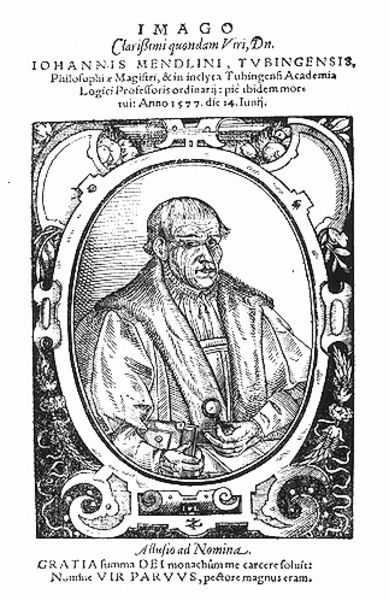
Titel: Bildnis des Johann Mendlin
Künstler: Hans Ulrich Alt
Institution: (Seriendruck)
Schlagwörter: hand, mann, umhang, weiß, blume, grau, mund, nase, ohr, profil, schwarz, stirn, blick, schleife, hemd, augen, falten, gesicht, kragen, pelz, rahmen, ärmel, bildnis, herr, hände, portrait, porträt, haare, mantel, adel, augenbrauen, kinn, handel, oval, ranken, fell, holzschnitt, schrift, papier, grafik, graphik, name, philosoph, buch, medaillon, druck, lithographie, druckgrafik, radierung, stich, titel, portait, illustration, text, überschrift, arzt, buchdruck, pelzkragen, werkzeug, voluten, gelehrter, lupe, symbolik, kupferstich, latein, lateinisch, stick, vignette, pekz, rollwerk, messgerät, tübingen, imago, mantel#, 1577, luppe, mendes, mendels, mendlini, mendlinus, mendlin, johannis mendlini